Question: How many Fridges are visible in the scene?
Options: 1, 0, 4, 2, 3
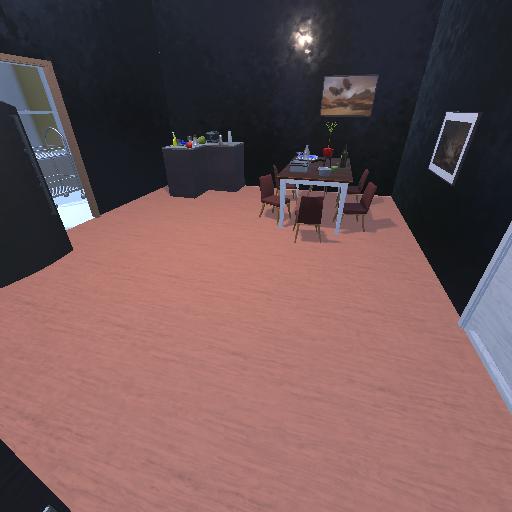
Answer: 1